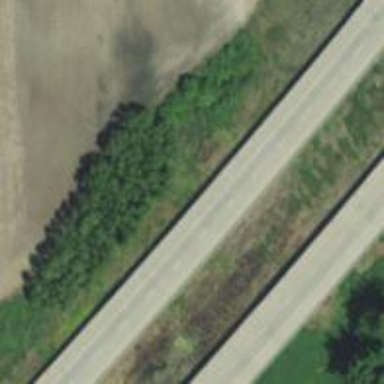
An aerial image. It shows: Multi-span bridge carrying SB US 31 freeway over wetland.